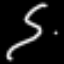
Label: squiggle